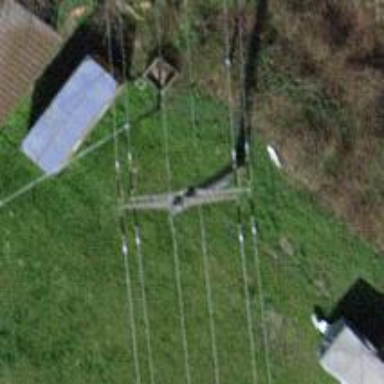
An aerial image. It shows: Power pole.